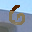
Label: 6